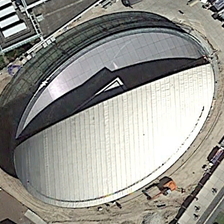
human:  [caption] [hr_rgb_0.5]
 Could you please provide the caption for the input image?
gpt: some buildings are around a white oval center building .

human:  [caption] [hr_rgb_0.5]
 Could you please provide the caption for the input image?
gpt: some buildings are around a white oval center building .

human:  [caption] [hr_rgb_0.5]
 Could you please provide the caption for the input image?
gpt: some buildings are around a white oval center building .

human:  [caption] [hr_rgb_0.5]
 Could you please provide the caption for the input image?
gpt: some buildings are around a white oval center building .

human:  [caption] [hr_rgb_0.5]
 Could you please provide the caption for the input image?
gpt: some buildings are around a white oval center building .